Field crop: tomato
Growth stage: 1
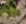
Species: solanum